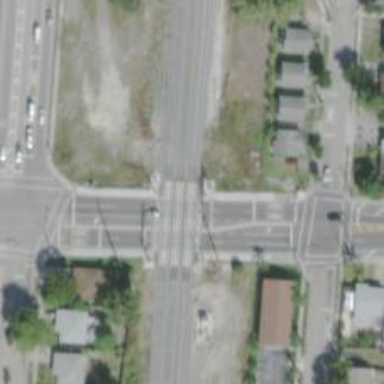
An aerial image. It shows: Railway crossing.